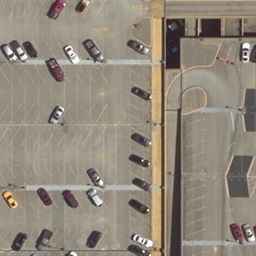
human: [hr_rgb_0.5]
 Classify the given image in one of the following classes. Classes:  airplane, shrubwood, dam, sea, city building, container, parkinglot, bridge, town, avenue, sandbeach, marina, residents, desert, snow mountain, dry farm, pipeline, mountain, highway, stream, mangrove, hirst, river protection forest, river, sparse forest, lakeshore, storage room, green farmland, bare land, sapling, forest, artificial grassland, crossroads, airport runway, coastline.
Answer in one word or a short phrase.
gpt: parkinglot